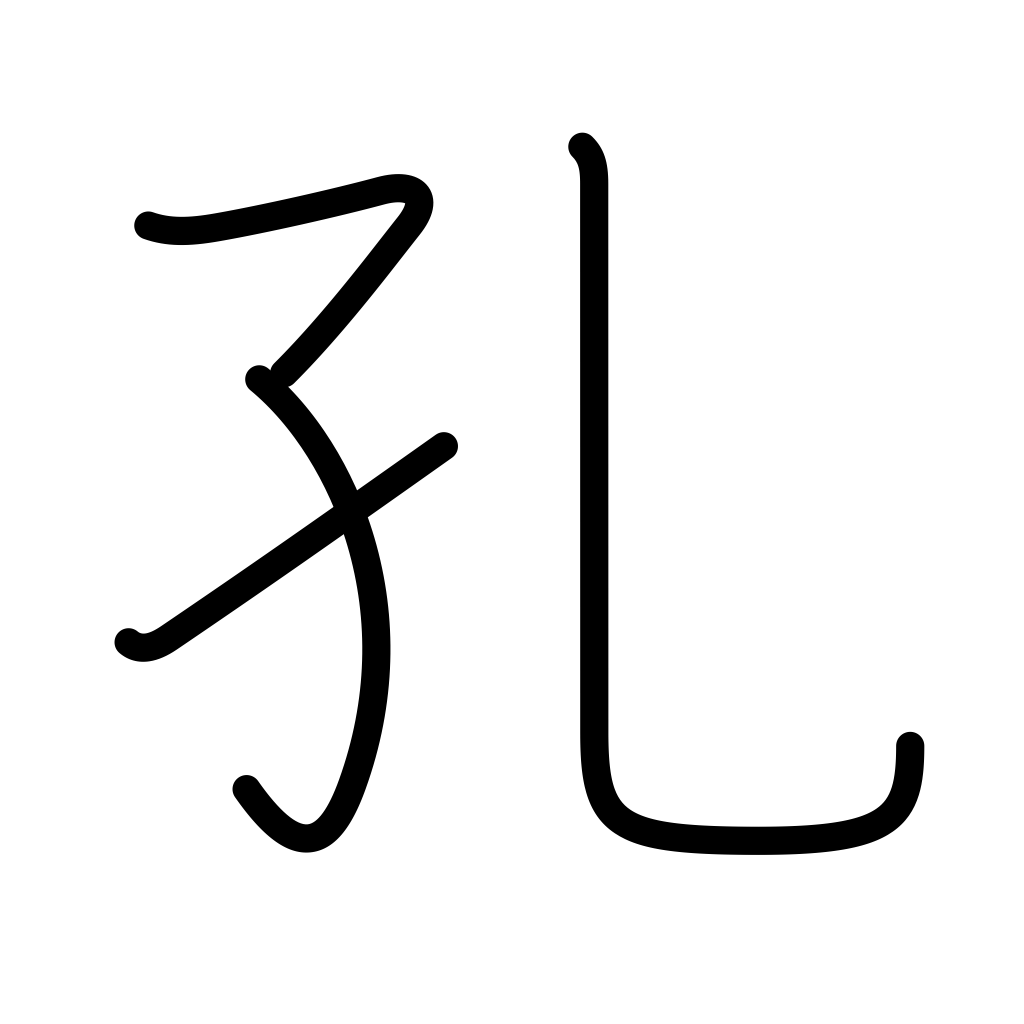
Meaning: cavity, hole, slit, very, great, exceedingly